Brain MRI, modality: ceT1
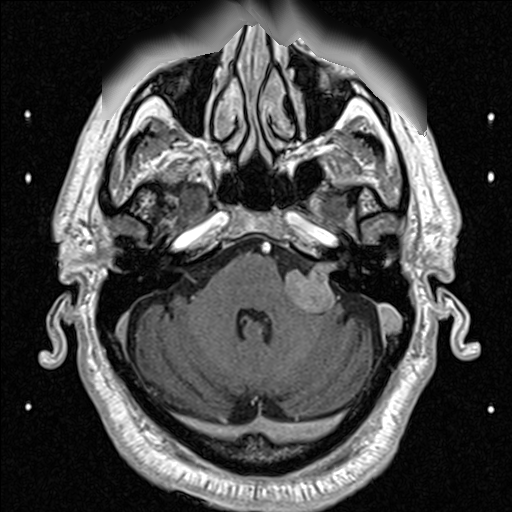